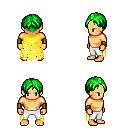
a pixel art fantasy rpg character, male body template, human, tanned skin, yellow tattered cape, white pants, green parted hairstyle, leather bracers, four views (front, back, left, right), 2x2 character sprite sheet, small pixel art, hard edges, no anti-aliasing